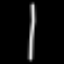
Label: line